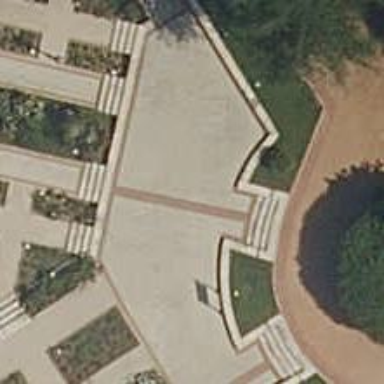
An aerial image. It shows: Steps made of paving stones.